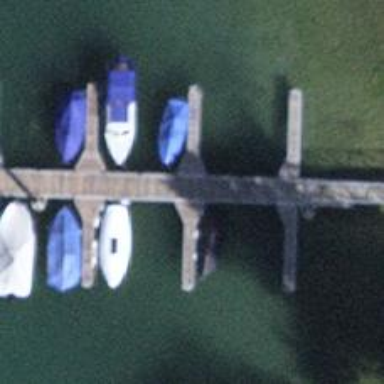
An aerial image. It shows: Man-made pier.